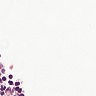
Metastatic tissue present: no